The picture encodes a bearing's raw vibration samples as pixel intensities in a 2-D grid. What is the most likely bearing condition (normal, inner_race, outer_race, ball)?
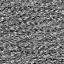
Answer: normal